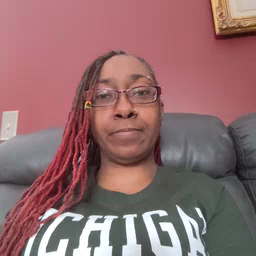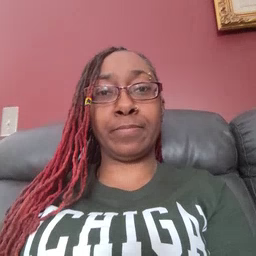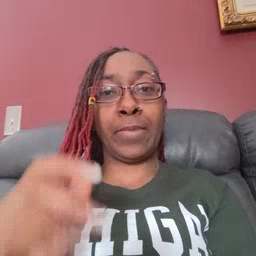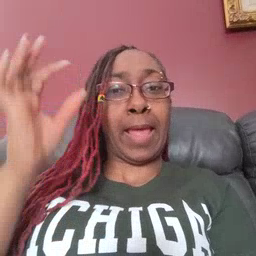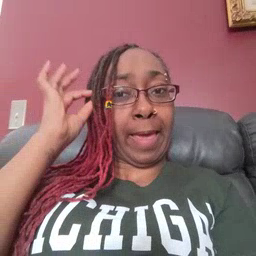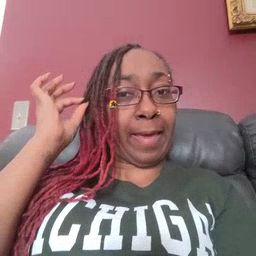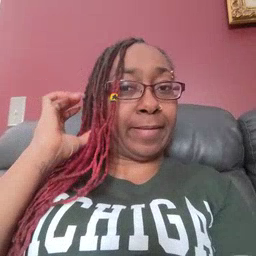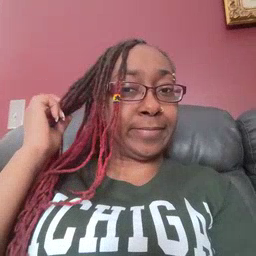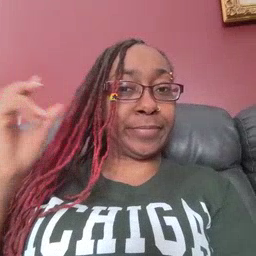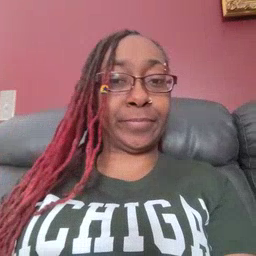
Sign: hair